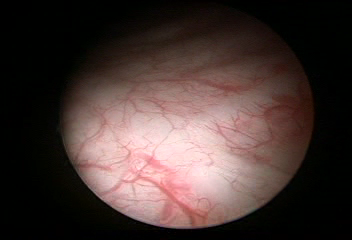
Modality: WLC
Class: Normal mucosa
Bladder cancer association: No